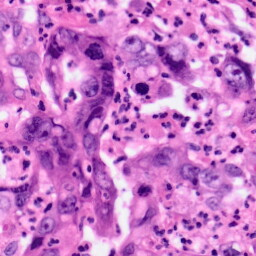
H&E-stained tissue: Pancreatic